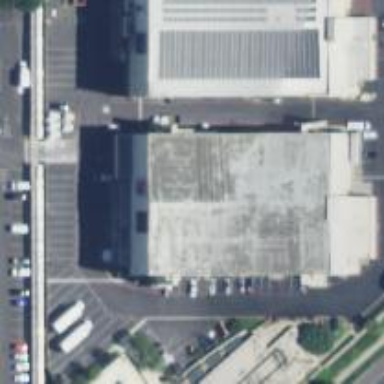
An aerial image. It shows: Building.